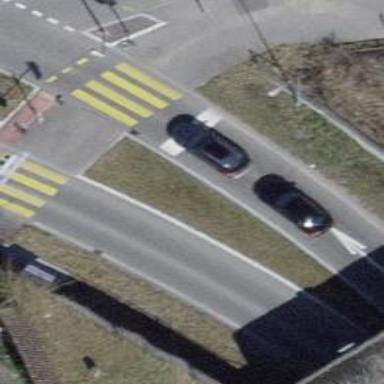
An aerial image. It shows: Road with traffic signals.